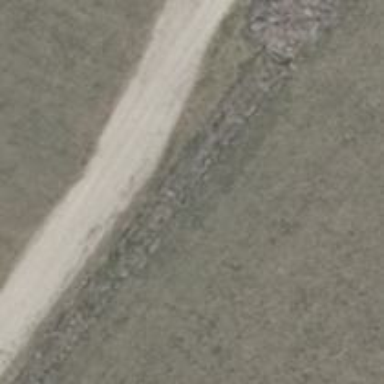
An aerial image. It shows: Sandy track with grade2 tracktype.